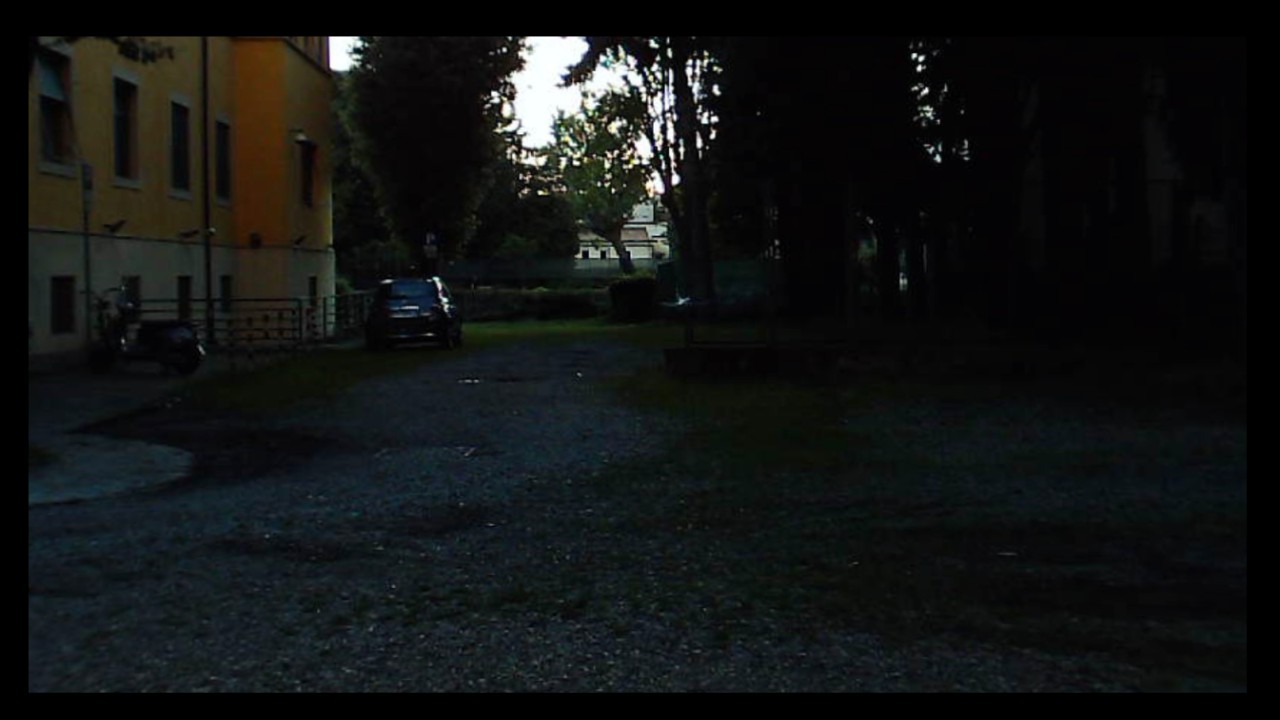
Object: DJI Mini 3

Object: DarwinFPV cineape20